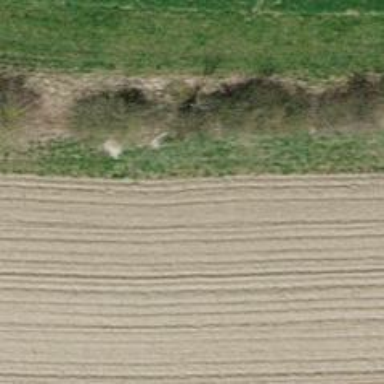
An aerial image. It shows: Hedge barrier.